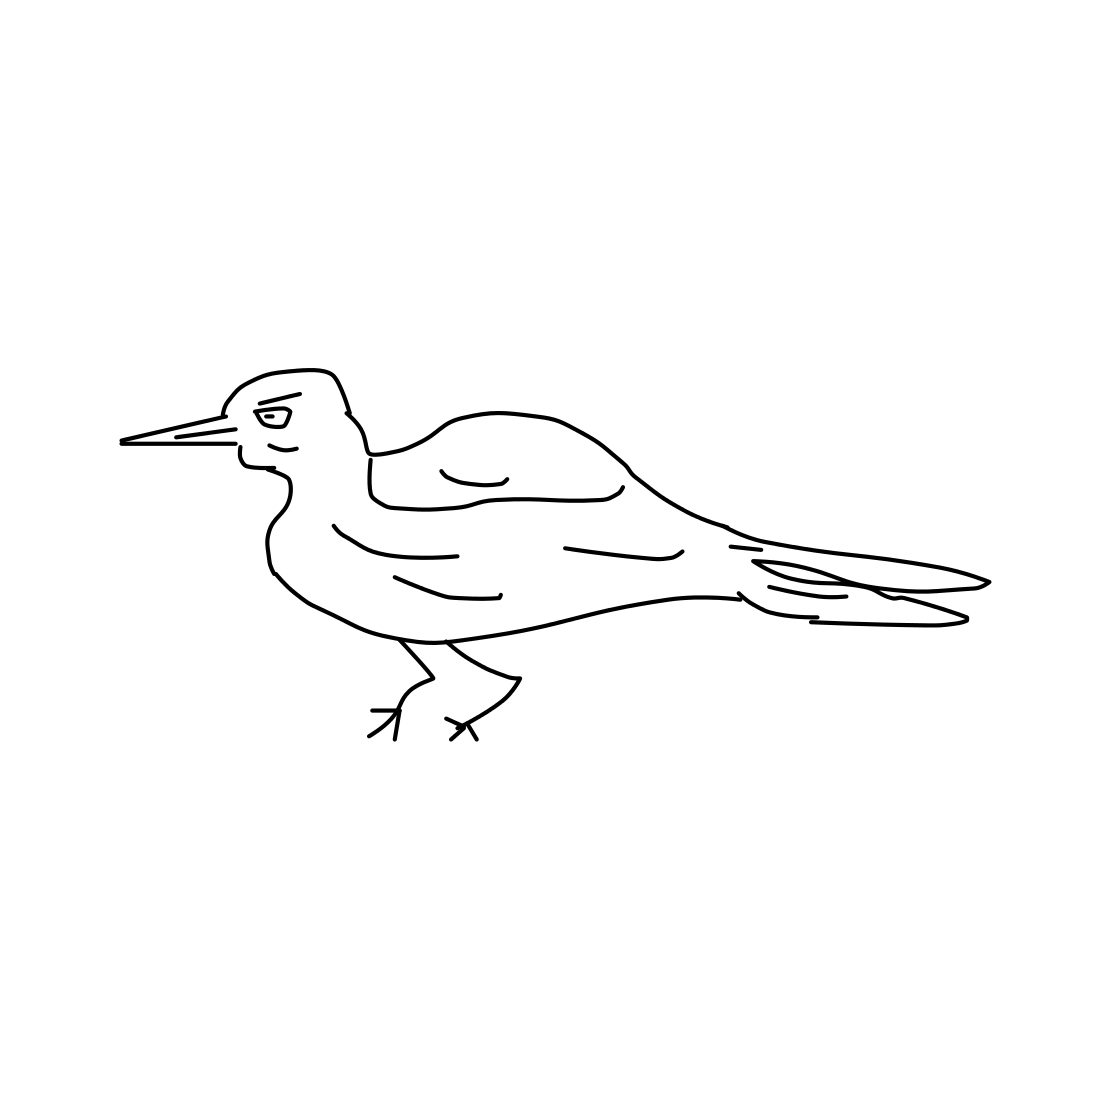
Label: standing bird